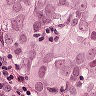
Metastatic tissue present: yes